Question: The picture shows the balloon popping problem. You need to pop all the balloons in a certain order. The reward for popping a red balloon is the product of itself and the value on the balloons to the left and right. The reward for popping a gold balloon is doubled, and the reward for popping a black balloon becomes negative. If there is no balloon on the left or right, multiply the value by 1. You only need to find the maximum reward and keep only the final value
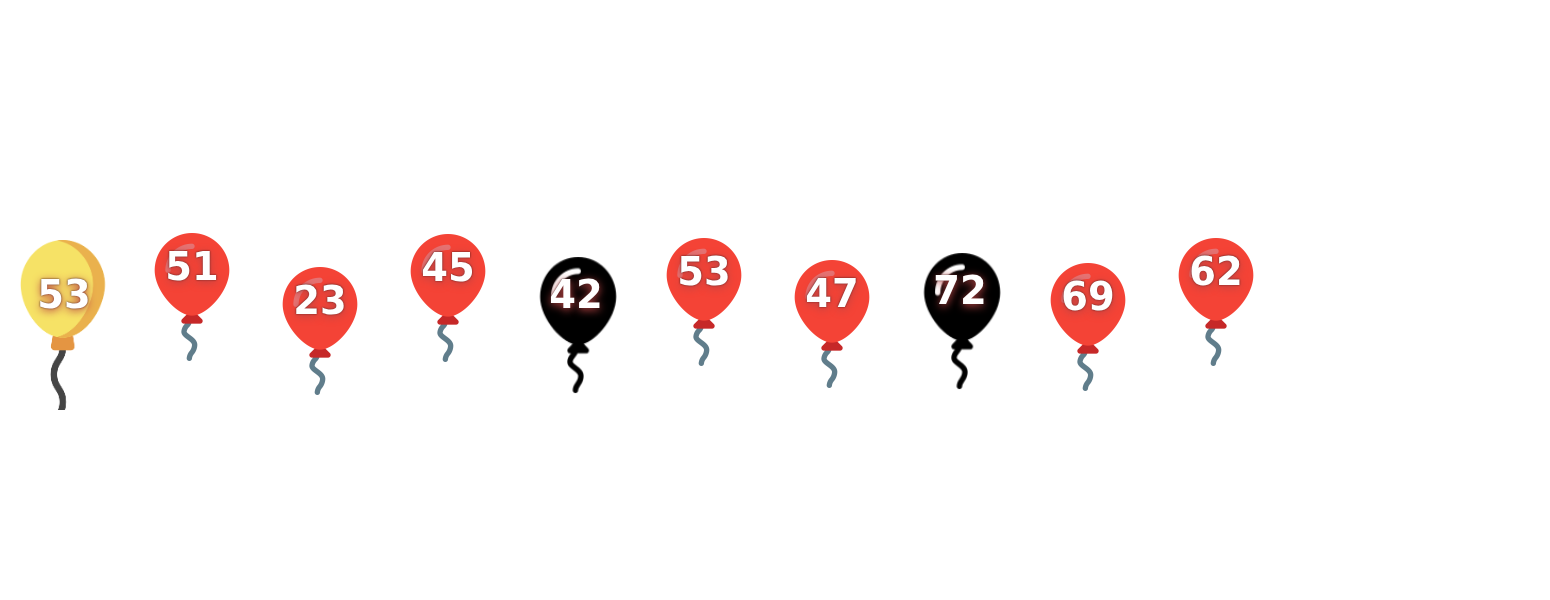
Answer: 983583